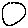
Label: circle